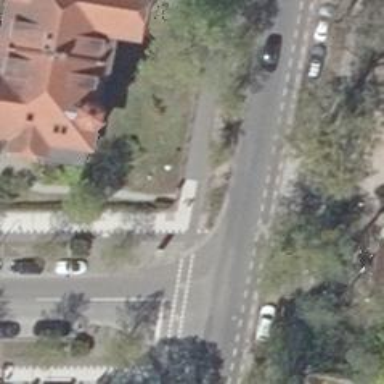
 there is cycle track. Parking on the left side is parallel to the road and located on the street side."